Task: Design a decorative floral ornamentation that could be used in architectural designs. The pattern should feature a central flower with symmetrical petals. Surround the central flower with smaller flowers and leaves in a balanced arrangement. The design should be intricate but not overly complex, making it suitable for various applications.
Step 205:
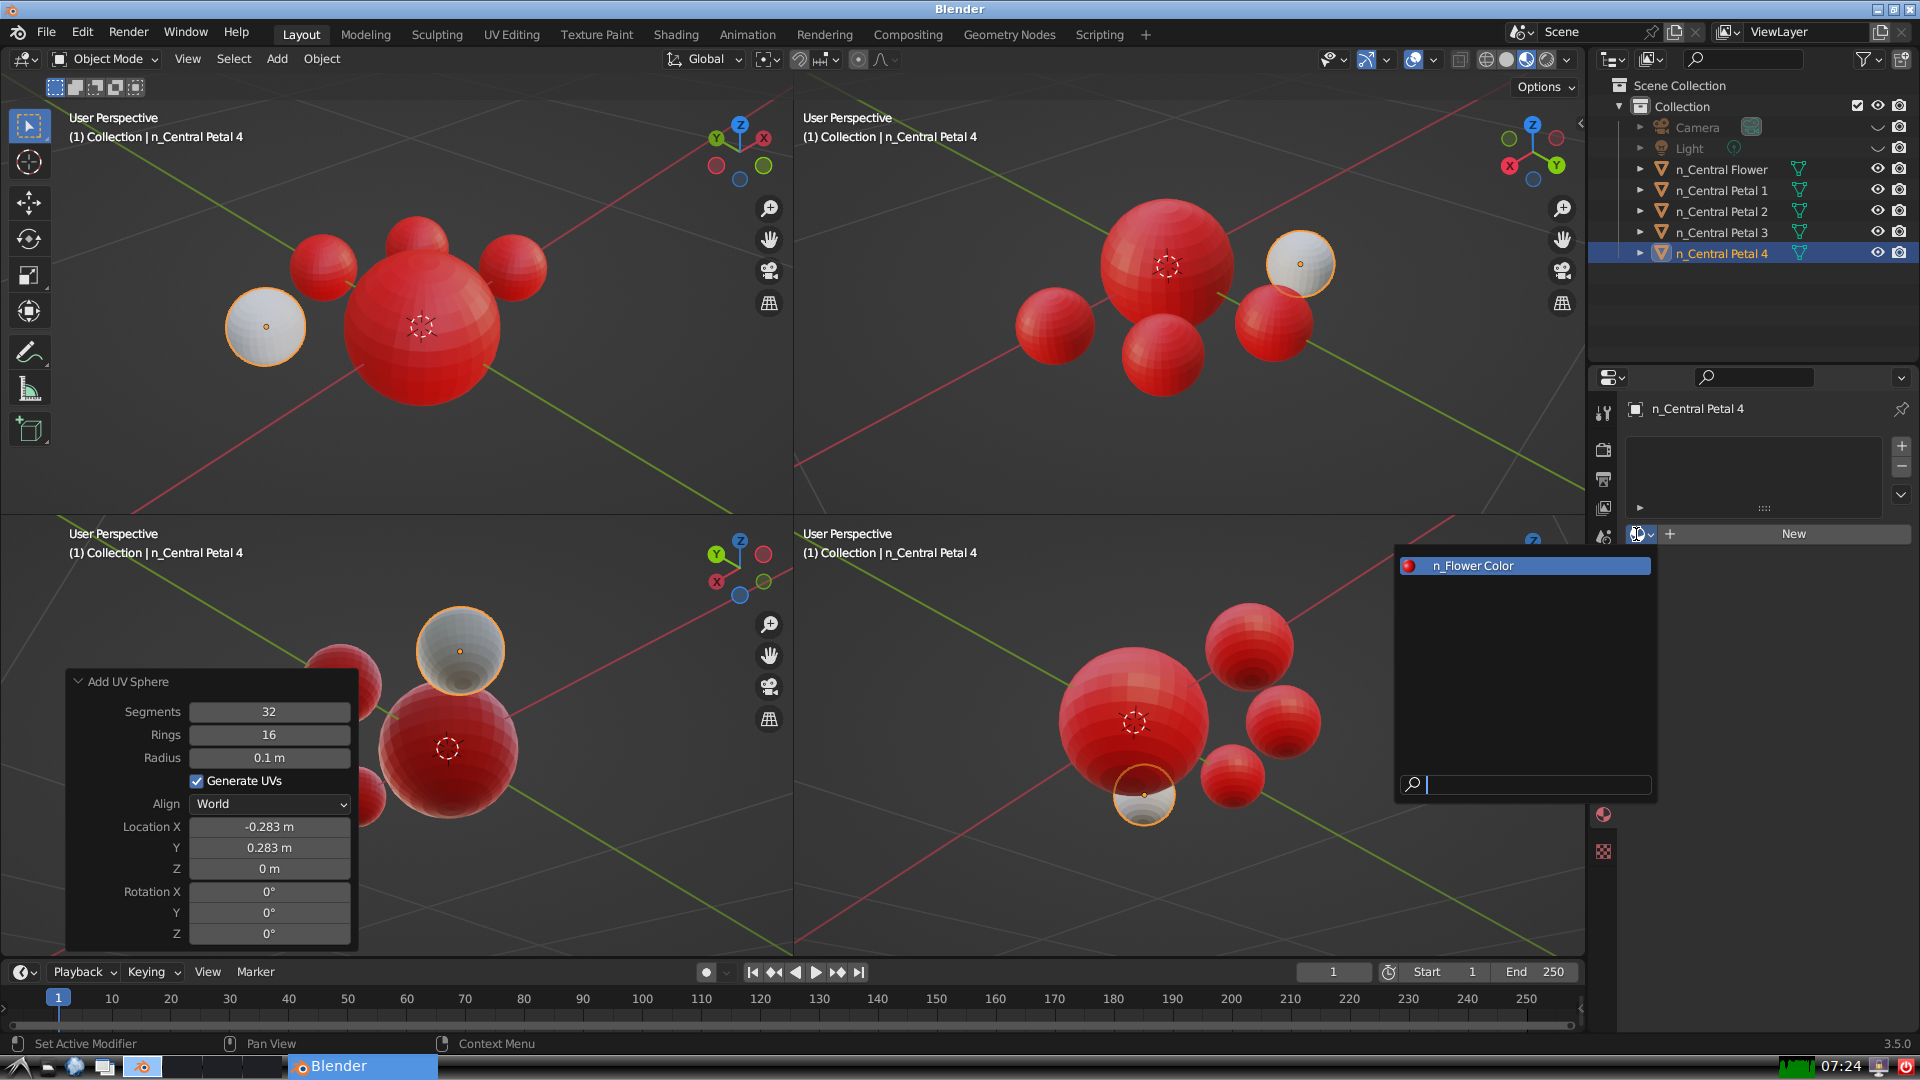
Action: input_text: n_Flower Color